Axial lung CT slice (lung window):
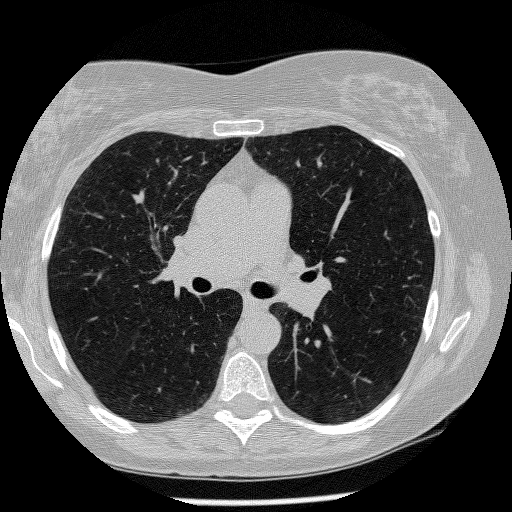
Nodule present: no